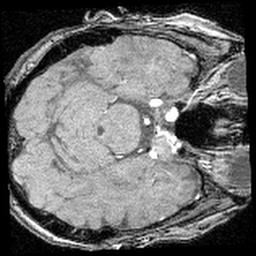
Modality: angio
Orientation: axial
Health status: ill
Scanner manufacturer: siemens
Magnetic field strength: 3 T
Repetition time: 0.023 s
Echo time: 0.0042 s